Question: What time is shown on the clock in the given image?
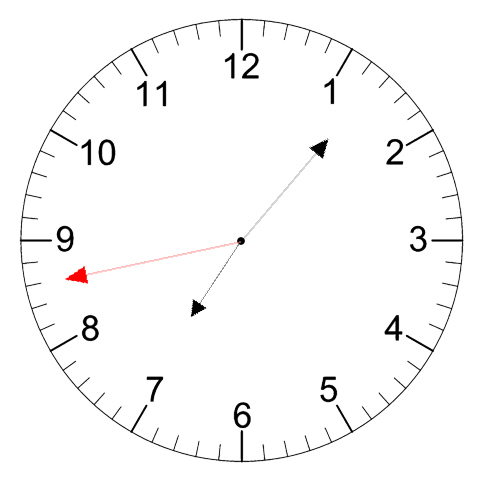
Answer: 07:06:43